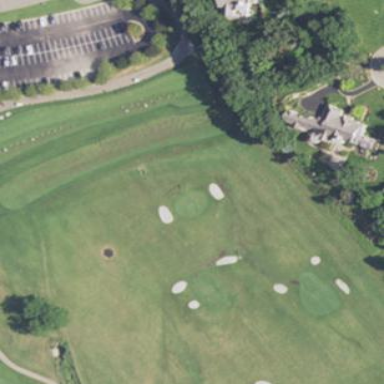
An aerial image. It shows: Golf tee.